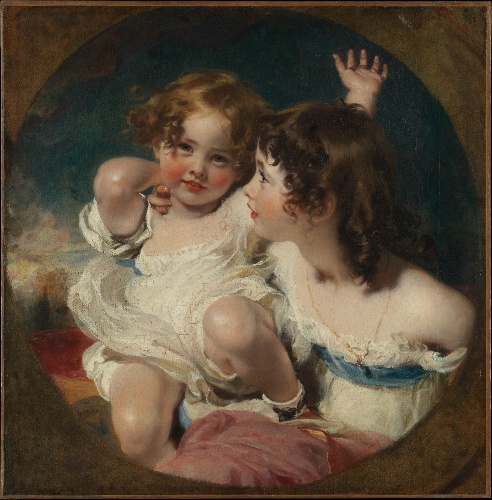
Title: The Calmady Children (Emily, 1818–?1906, and Laura Anne, 1820–1894)
Artist: Sir Thomas Lawrence
Artist bio: British, Bristol 1769–1830 London
Date: 1823
Object type: Painting
Classification: Paintings
Medium: Oil on canvas
Dimensions: 30 7/8 x 30 1/8 in. (78.4 x 76.5 cm)
Department: European Paintings
Credit line: Bequest of Collis P. Huntington, 1900
Accession year: 1925
Repository: Metropolitan Museum of Art, New York, NY
Tags: Children|Girls|Portraits